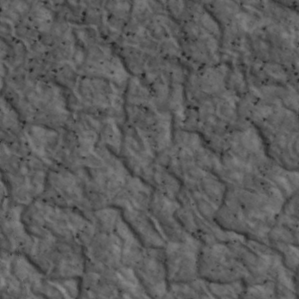
Label: non_frost